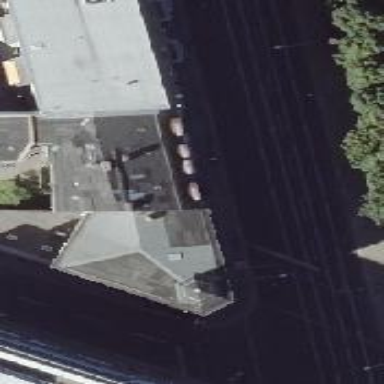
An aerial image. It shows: Clothing store.